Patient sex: M
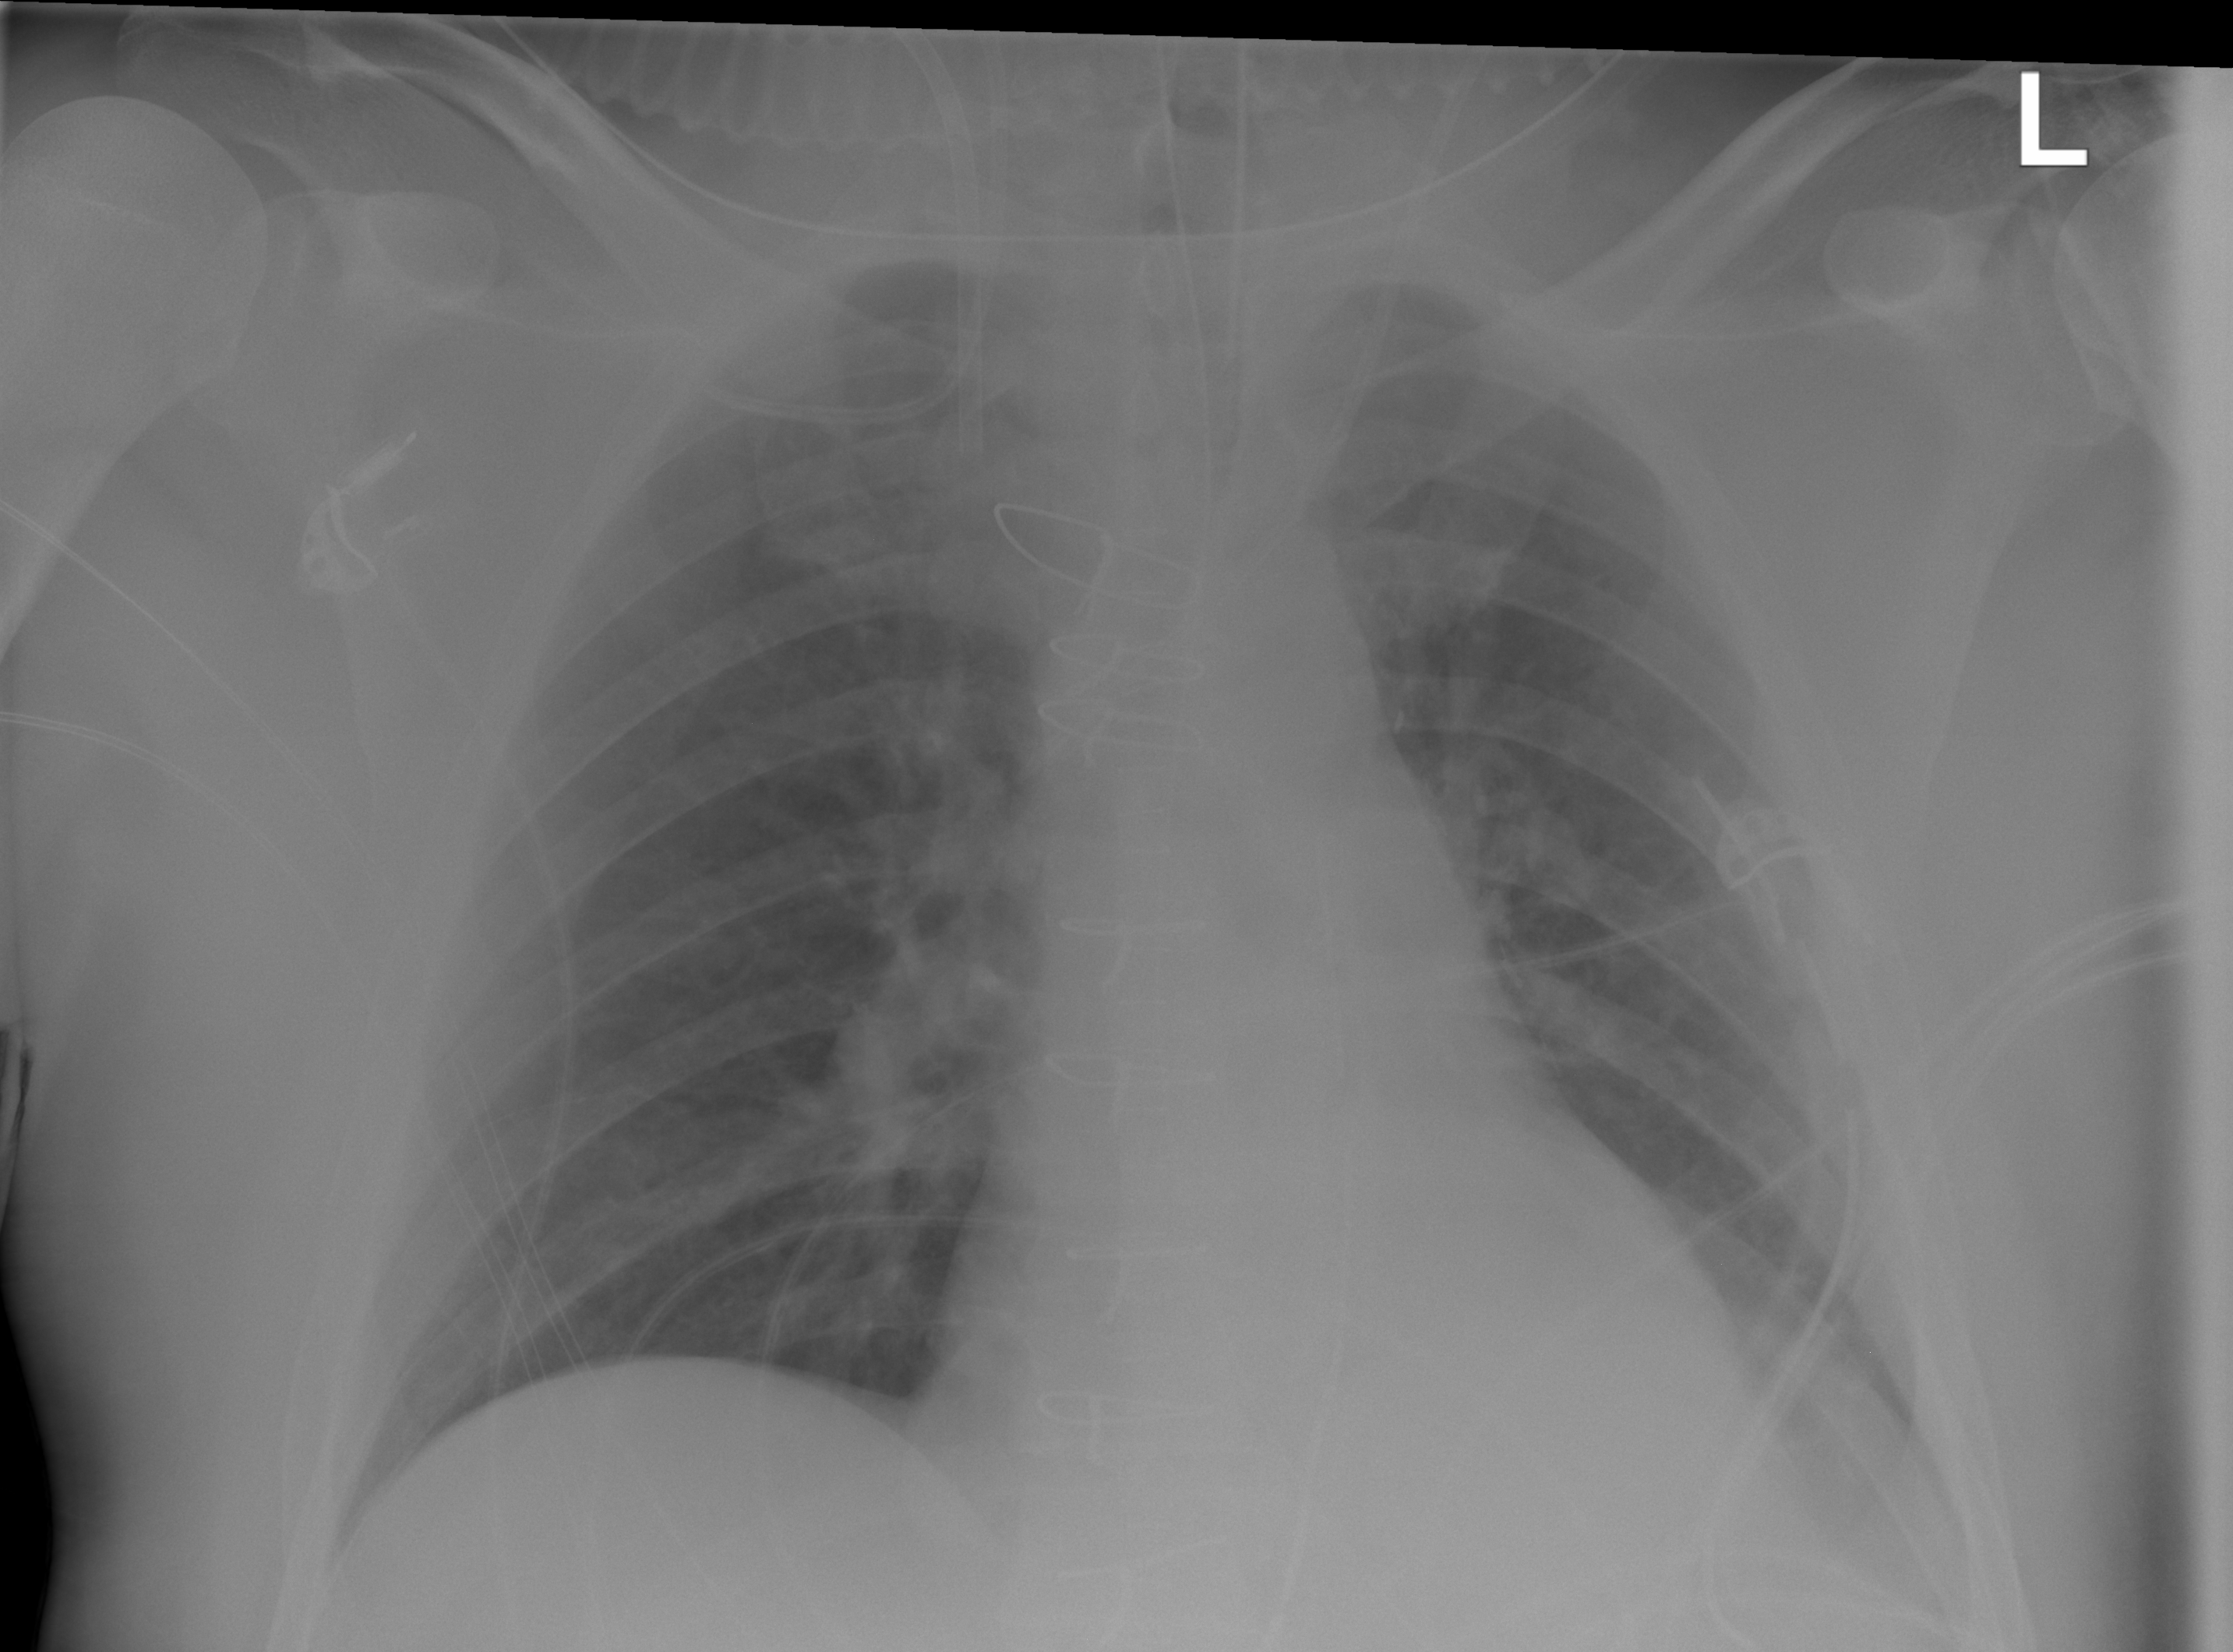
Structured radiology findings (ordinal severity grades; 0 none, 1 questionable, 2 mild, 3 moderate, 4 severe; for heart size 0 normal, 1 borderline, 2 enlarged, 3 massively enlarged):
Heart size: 0
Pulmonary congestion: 0
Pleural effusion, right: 0
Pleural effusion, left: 0
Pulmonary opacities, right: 0
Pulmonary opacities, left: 0
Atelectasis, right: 0
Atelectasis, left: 1